Field crop: maize
Growth stage: 2
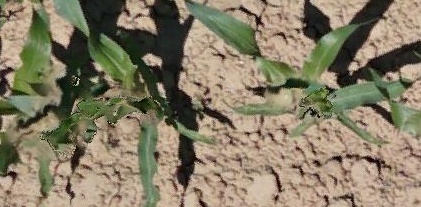
Species: maize